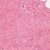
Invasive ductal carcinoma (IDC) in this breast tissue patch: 0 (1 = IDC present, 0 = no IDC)